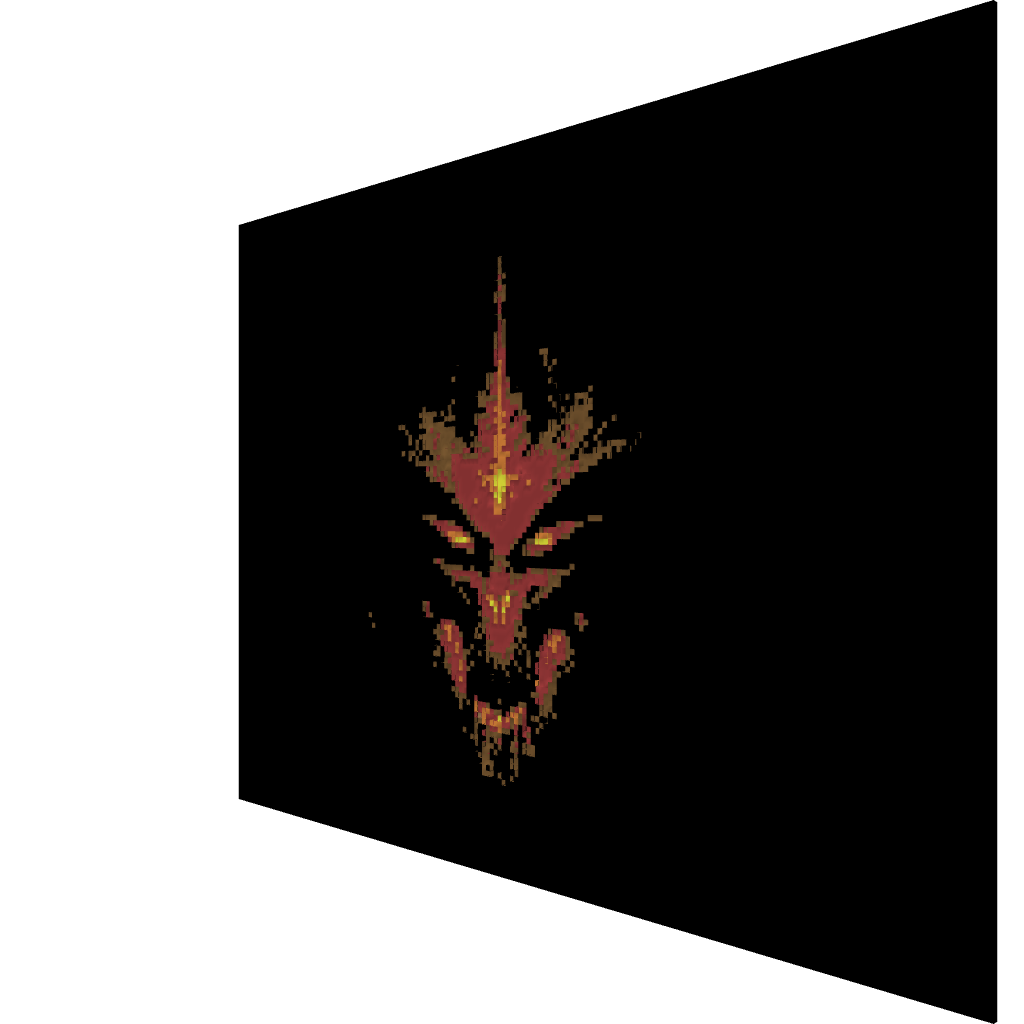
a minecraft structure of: Diablo ... good quality